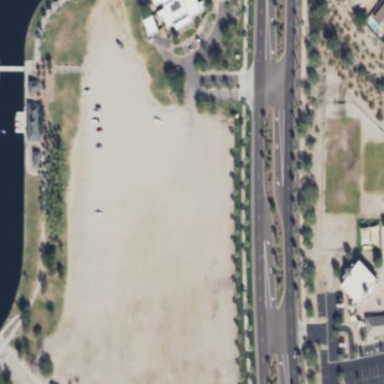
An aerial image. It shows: Parking area with unpaved surface.